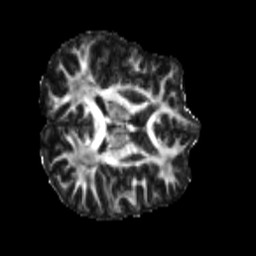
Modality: FA
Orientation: axial
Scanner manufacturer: siemens
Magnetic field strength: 3 T
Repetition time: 4 s
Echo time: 0.0594 s